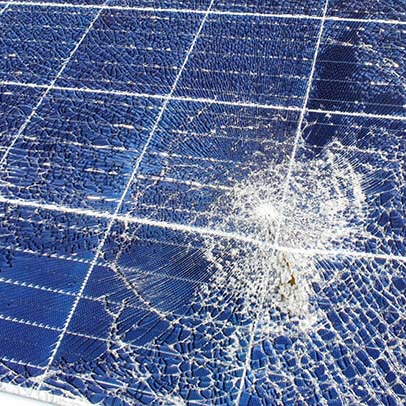
Label: Physical-Damage